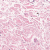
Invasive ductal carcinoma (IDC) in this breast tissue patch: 0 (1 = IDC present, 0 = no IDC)